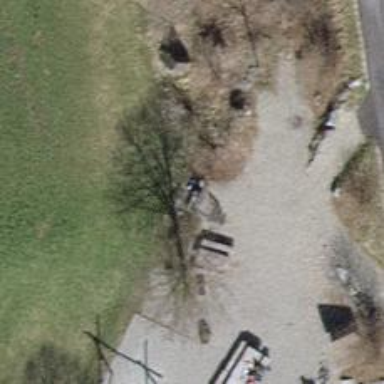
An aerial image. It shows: Brown bench.